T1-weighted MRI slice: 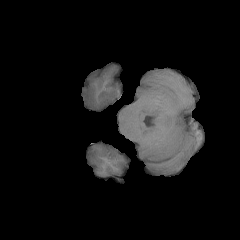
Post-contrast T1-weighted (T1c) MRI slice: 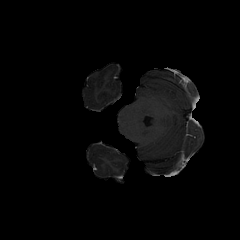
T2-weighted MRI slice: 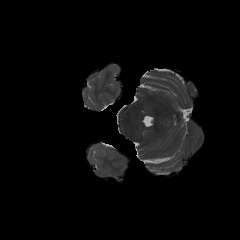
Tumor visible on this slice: no